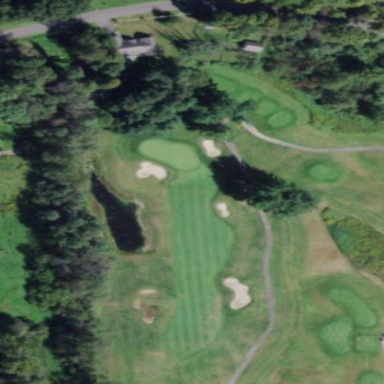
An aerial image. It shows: Grassy area designated as golf fairway.